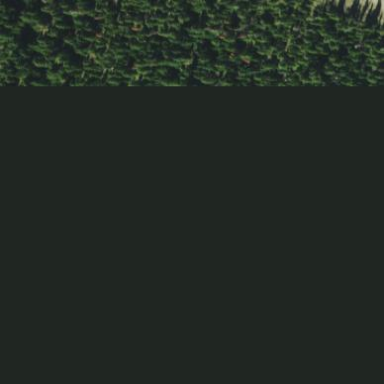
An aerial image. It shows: Coniferous woodland with evergreen needle-leaved trees.